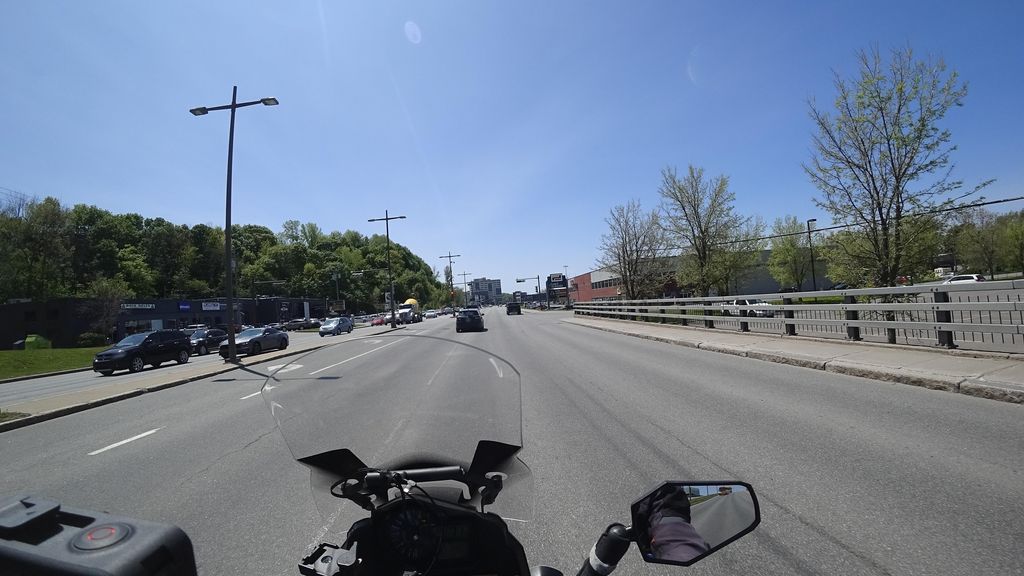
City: quebec_city